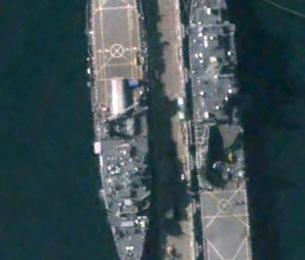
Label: combat